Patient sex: M
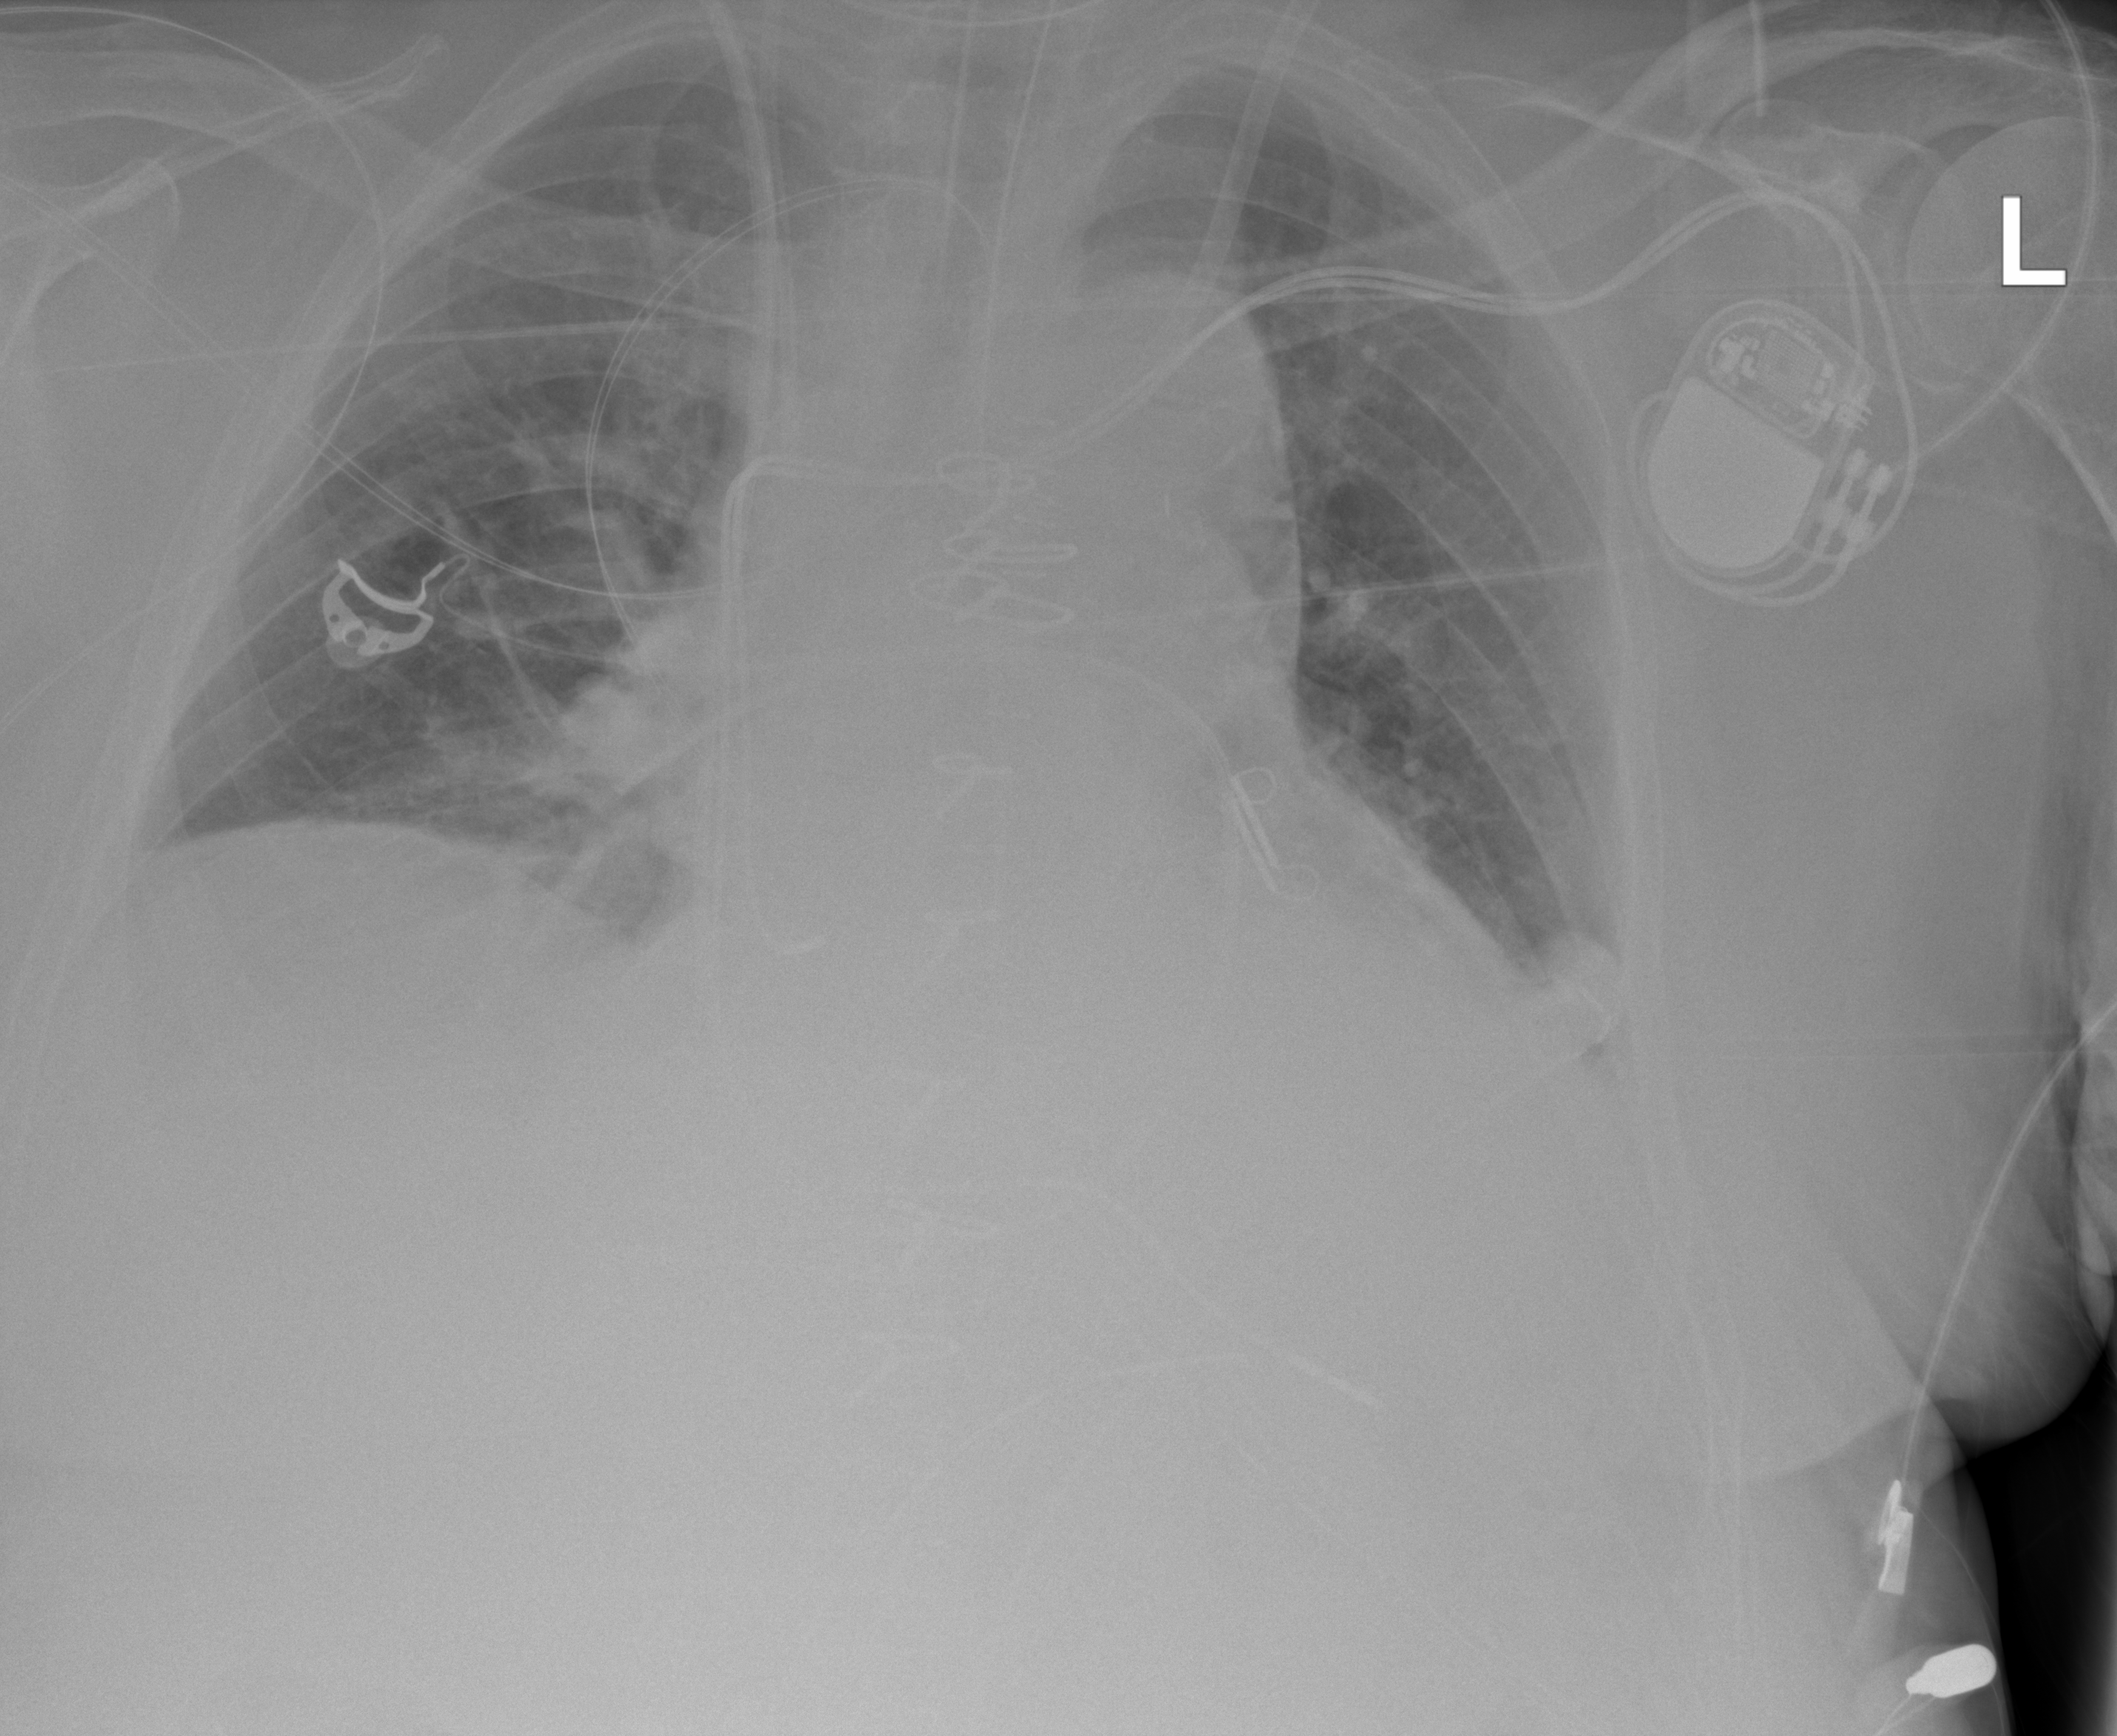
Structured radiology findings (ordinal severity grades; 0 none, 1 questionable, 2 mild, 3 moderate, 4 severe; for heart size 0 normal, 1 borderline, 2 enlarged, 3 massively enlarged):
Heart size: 2
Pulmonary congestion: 1
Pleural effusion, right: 0
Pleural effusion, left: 0
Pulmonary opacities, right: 0
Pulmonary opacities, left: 0
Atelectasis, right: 2
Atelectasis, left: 2